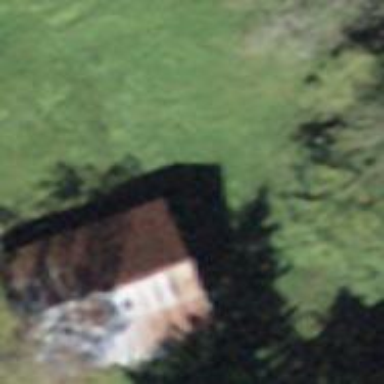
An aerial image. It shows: Shed.